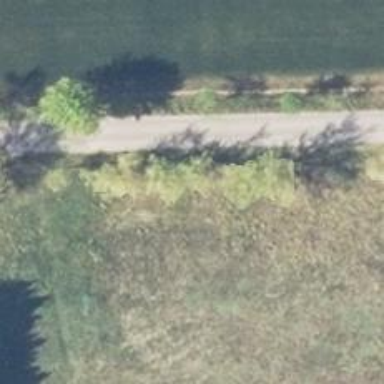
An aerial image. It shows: Row of deciduous broadleaved trees.